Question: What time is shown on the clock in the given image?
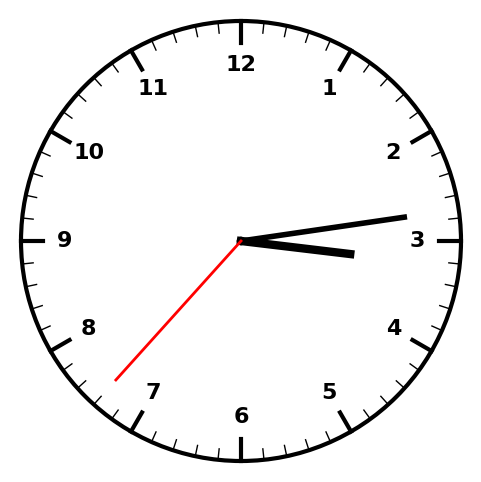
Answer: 03:13:37